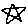
Label: star